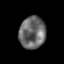
Tissue: prostate
Cell type: Epithelial cells
Senescence score: 0.3073
Nuclear area (px): 827
Mean DAPI intensity: 105.502